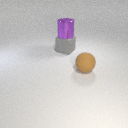
large gray rubber cube below large purple metal cylinder